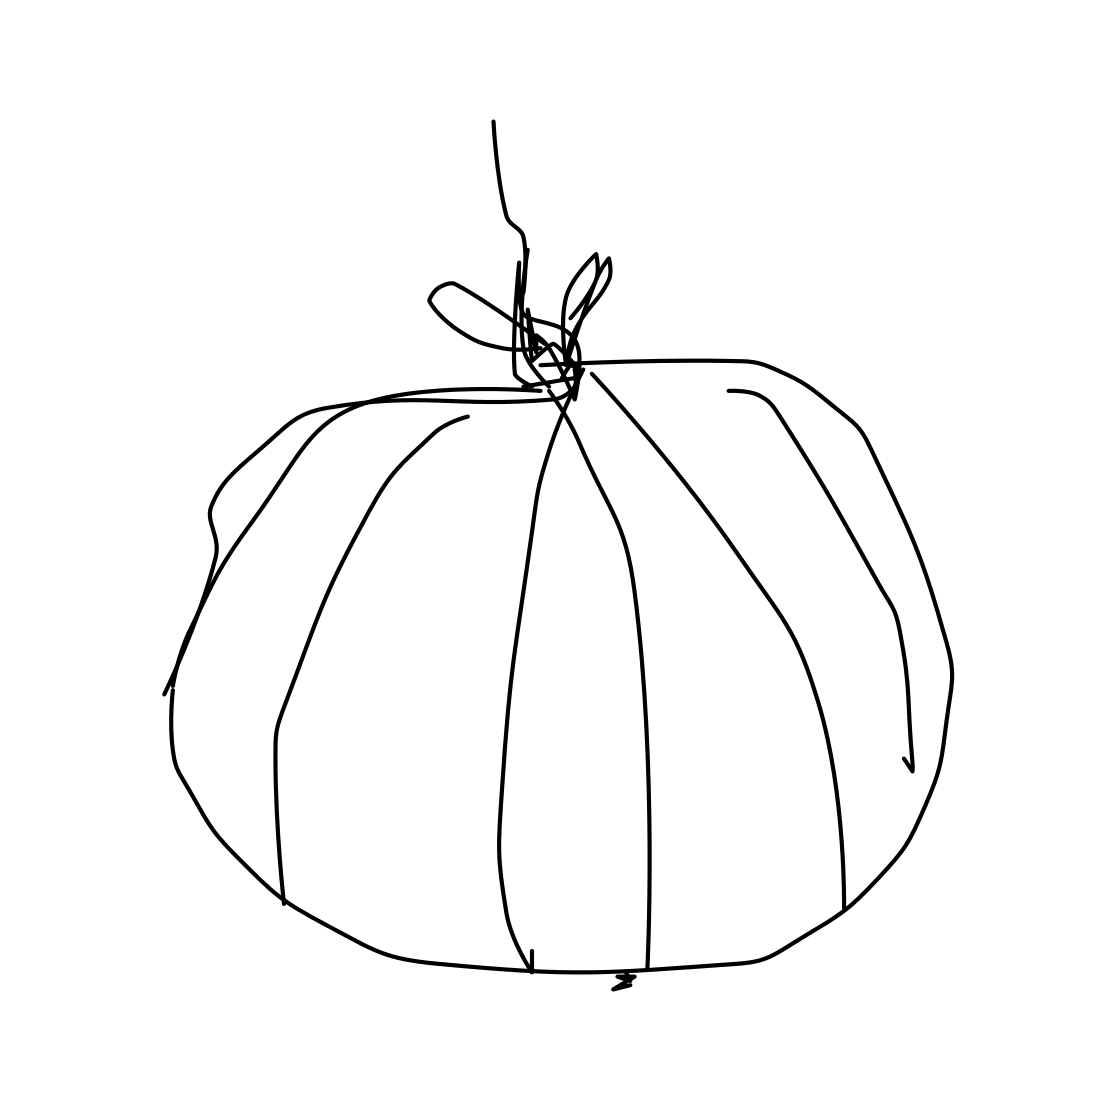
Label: pumpkin